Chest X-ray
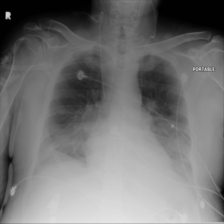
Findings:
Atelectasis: negative
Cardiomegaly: negative
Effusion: positive
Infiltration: negative
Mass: negative
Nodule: negative
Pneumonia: negative
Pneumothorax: negative
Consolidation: negative
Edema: negative
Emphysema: negative
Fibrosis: negative
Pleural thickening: negative
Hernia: negative